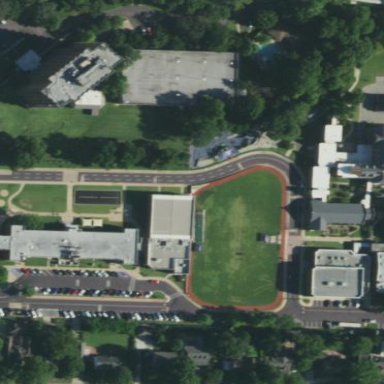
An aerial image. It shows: School.